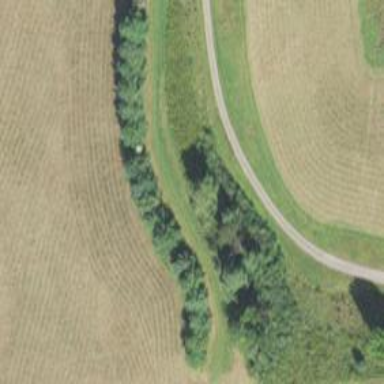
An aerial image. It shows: Row of trees in natural setting.